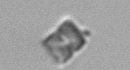
Label: Bacillariophyceae_morphotype1